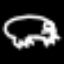
Label: frog